Question: I have a ListView control to display items and I want provide a swipe/slide gesture to select an item. I use the <URL> class to recognize the cross slide gesture but I also want to animate this gesture by moving the seelcted item horizontally.
For example, this should look like on this image from an iOS app:

I searched the web but I cannot find any useful link how to animate this gesture within a ListView control.
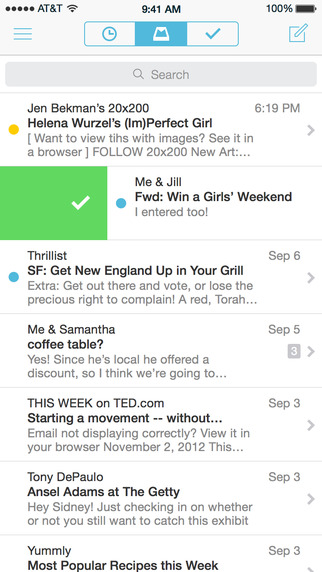
Answer: You could create a behavior that listens to the ManipulationXYZ events on your items, and than animates a RenderTransform on those items. I wrote you a simple example:
'''
using System;
using System.Collections.Generic;
using System.Linq;
using System.Text;
using System.Threading.Tasks;
using System.Windows.Input;
using Windows.UI.Xaml;
using Windows.UI.Xaml.Input;
using Windows.UI.Xaml.Media;
using Windows.UI.Xaml.Media.Animation;
using Microsoft.Xaml.Interactivity;
namespace SOTestApp
{
[TypeConstraint(typeof(FrameworkElement))]
public class SlideMechanicBehavior : DependencyObject, IBehavior
{
public void Attach(DependencyObject associatedObject)
{
AssociatedObject = associatedObject;
var fw = (FrameworkElement) AssociatedObject;
fw.ManipulationMode = ManipulationModes.TranslateX | ManipulationModes.System;
fw.ManipulationDelta += fw_ManipulationDelta;
fw.ManipulationCompleted += fw_ManipulationCompleted;
if (fw.RenderTransform == null || fw.RenderTransform as TranslateTransform == null)
{
fw.RenderTransform = new TranslateTransform();
}
}
private const double Threshold = 100.0;
private bool _canMove = true;
public ICommand LeftDragCommand
{
get { return (ICommand)GetValue(LeftDragCommandProperty); }
set { SetValue(LeftDragCommandProperty, value); }
}
public static readonly DependencyProperty LeftDragCommandProperty =
DependencyProperty.Register("LeftDragCommand", typeof(ICommand), typeof(SlideMechanicBehavior), new PropertyMetadata(default(ICommand)));
public ICommand RightDragCommand
{
get { return (ICommand)GetValue(RightDragCommandProperty); }
set { SetValue(RightDragCommandProperty, value); }
}
public static readonly DependencyProperty RightDragCommandProperty =
DependencyProperty.Register("RightDragCommand", typeof(ICommand), typeof(SlideMechanicBehavior), new PropertyMetadata(default(ICommand)));
void fw_ManipulationCompleted(object sender, ManipulationCompletedRoutedEventArgs e)
{
var fw = (FrameworkElement)AssociatedObject;
var tr = (TranslateTransform) fw.RenderTransform;
if (tr == null) return;
tr.X = e.Cumulative.Translation.X;
//call commands
if (tr.X > Threshold && RightDragCommand != null && RightDragCommand.CanExecute(null)) RightDragCommand.Execute(null); //add params if necessary
if (tr.X < -1 * Threshold && LeftDragCommand != null && LeftDragCommand.CanExecute(null)) LeftDragCommand.Execute(null); //add params if necessary
//animate back
var s = new Storyboard();
var d = new DoubleAnimation
{
To = 0.0,
EasingFunction = new QuadraticEase(),
Duration = TimeSpan.FromMilliseconds(300.0)
};
Storyboard.SetTarget(d, tr);
Storyboard.SetTargetProperty(d, "X"); //use nameof() in C# 6.0
s.Children.Add(d);
_canMove = false;
s.Completed += (o, o1) => _canMove = true;
s.Begin();
}
void fw_ManipulationDelta(object sender, ManipulationDeltaRoutedEventArgs e)
{
if(!_canMove) return;
//move item
var m = e.Delta.Translation.X;
var fw = (FrameworkElement)AssociatedObject;
var tr = (TranslateTransform) fw.RenderTransform;
if (tr != null) tr.X += m;
}
public void Detach()
{
var fw = (FrameworkElement)AssociatedObject;
fw.ManipulationCompleted -= fw_ManipulationCompleted;
fw.ManipulationDelta -= fw_ManipulationDelta;
AssociatedObject = null;
}
public DependencyObject AssociatedObject { get; private set; }
}
}
'''
You can use it in Xaml like this:
'''
<ItemsControl ItemsSource="{Binding TextList}" HorizontalAlignment="Center">
<ItemsControl.ItemTemplate>
<DataTemplate>
<Grid Background="Red">
<interactivity:Interaction.Behaviors>
<local:SlideMechanicBehavior />
</interactivity:Interaction.Behaviors>
<TextBlock FontSize="22" Text="{Binding }" />
</Grid>
</DataTemplate>
</ItemsControl.ItemTemplate>
</ItemsControl>
'''
Don't forget to add the Behaviors SDK in the Project > Add references > Extensions dialog.